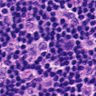
Metastatic tissue present: no